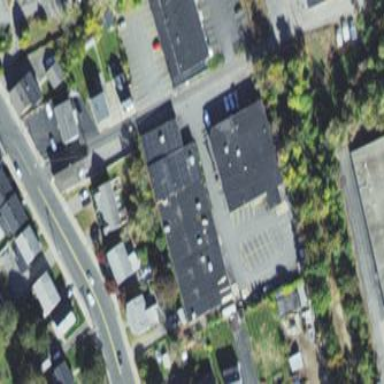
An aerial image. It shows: Commercial building.